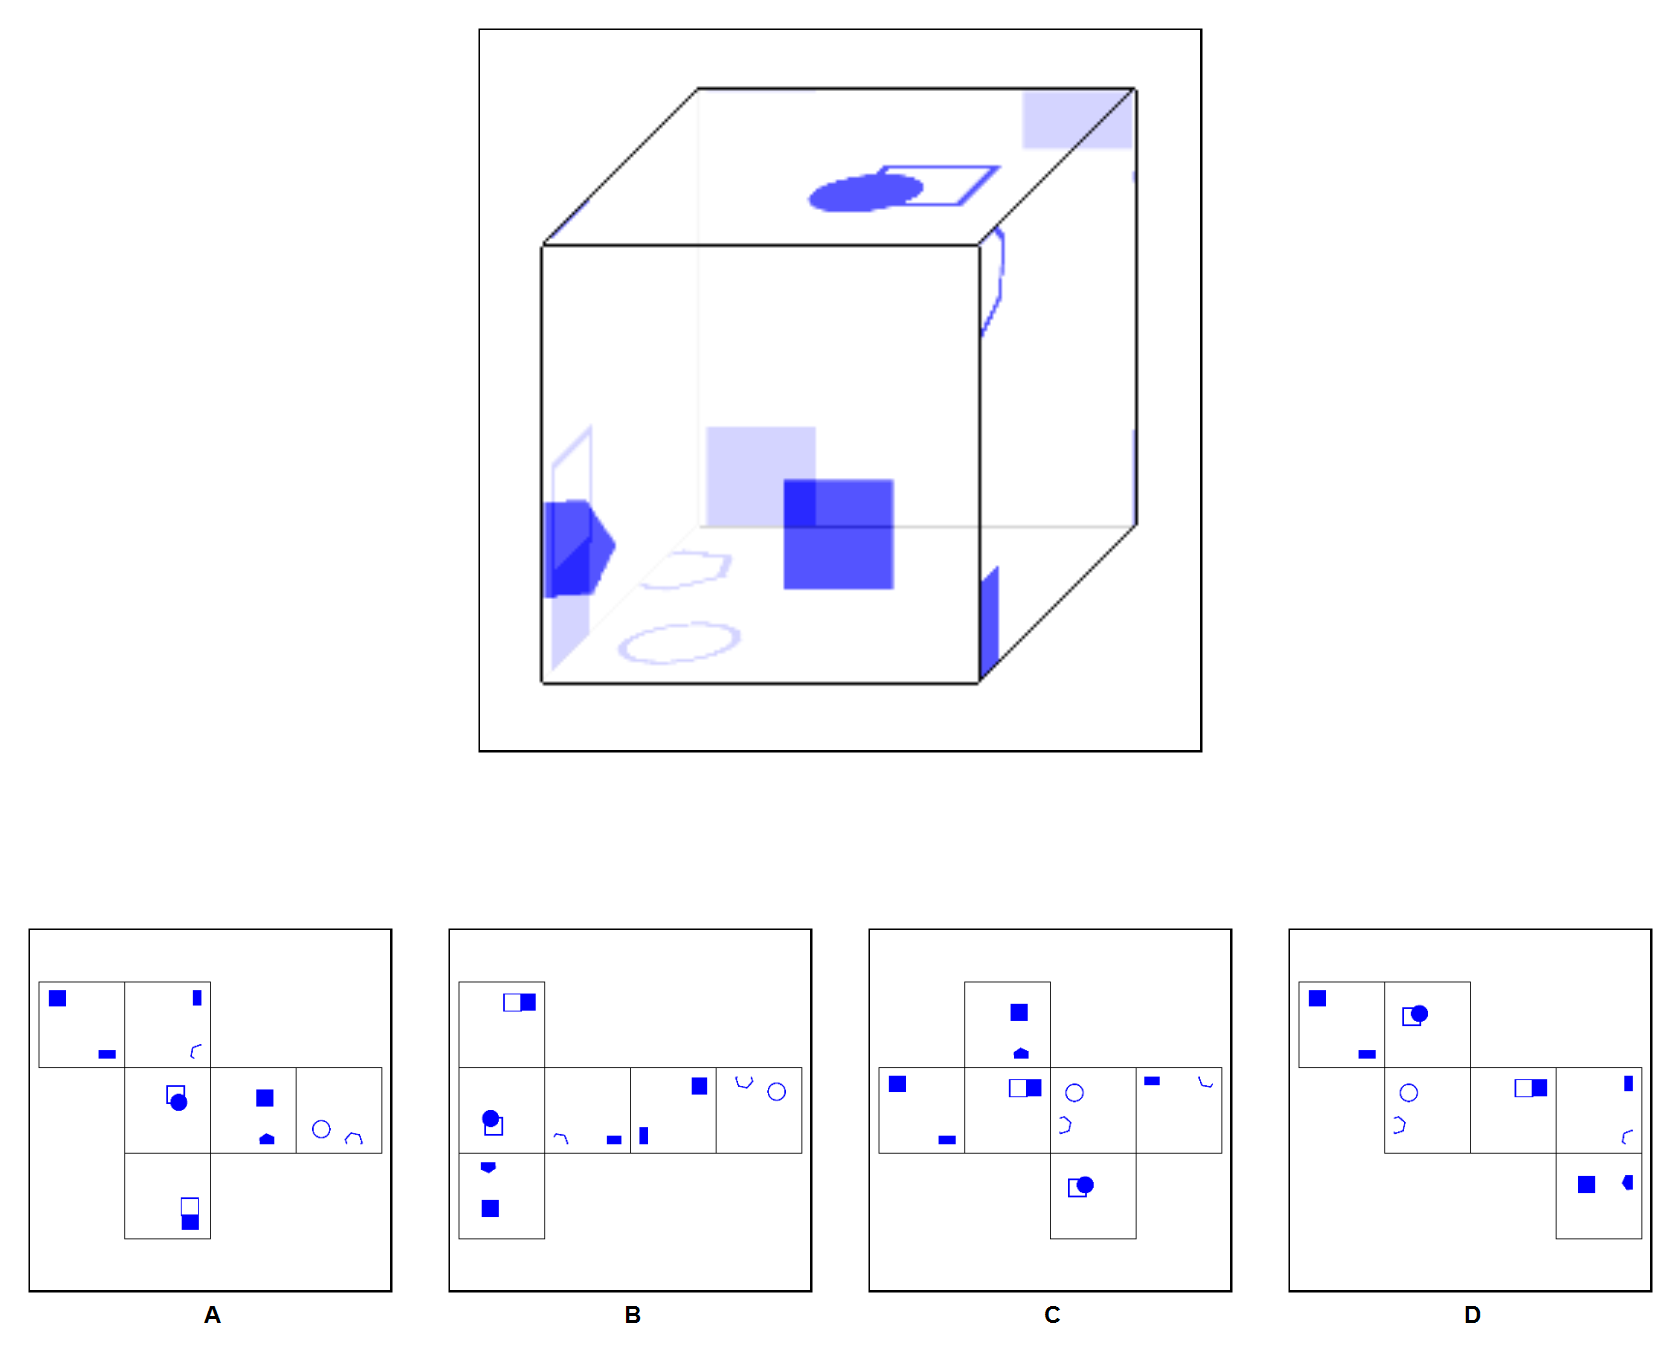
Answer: A